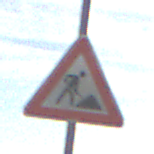
Verkehrszeichen: Arbeitsstelle
Umgebung: Outdoor, Suburban
Tageszeit: MorningAfternoon
Wetter: PartlyCloudy
Licht: Natural
Jahreszeit: NotSpecified
Kontrast: HighContrast